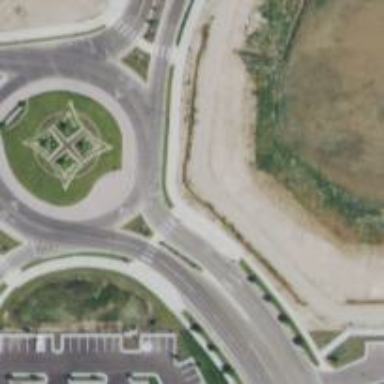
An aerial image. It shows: Tertiary road with asphalt surface leading to roundabout.